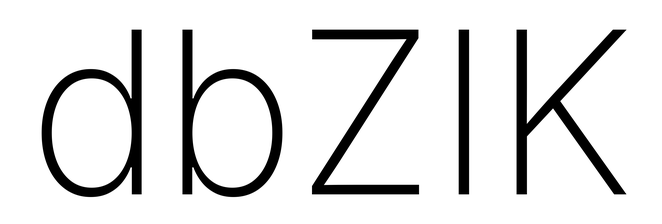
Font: Inter_ExtraLight